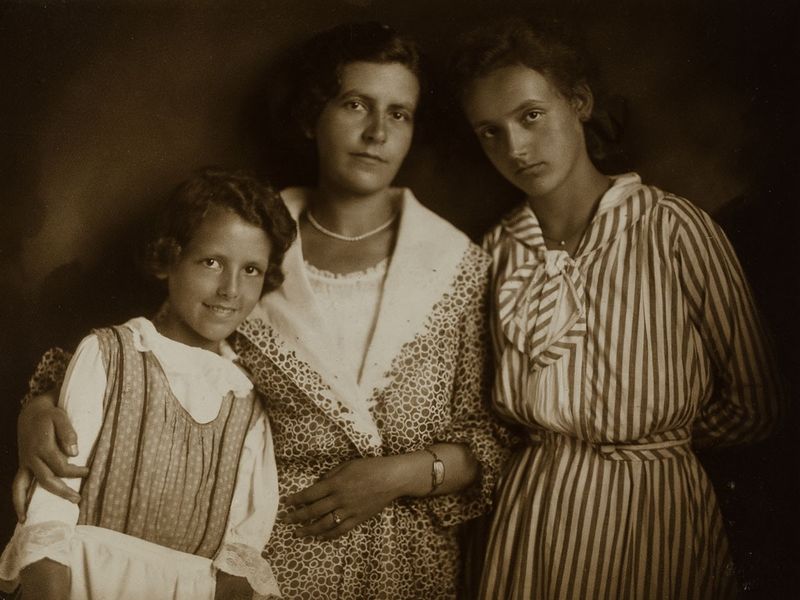
Titel: Hertha Terfloth (geb. Juhl) mit ihren Töchtern Gerda und Ilse-Marie
Künstler: Minya Diez-Dührkoop
Standort: Hamburg
Institution: Museum für Kunst und Gewerbe Hamburg
Schlagwörter: silber, gruppenportrait, mutter, tochter, foto, fotografie, photographie, photo, karton, generationen, lichtbild, silbergelatine, brom, bildwerke, angewandte und bildende kunst, hessische systematik, silbergelatinepapier, bromsilbergelatinepapier, entwicklungspapier, gelatinepapier, schwarzweißpositivverfahren, silbersalzverfahren, schwarzweißfotografie, porträtfotografie, porträtphotographie, gruppenporträt, familienverwandtschaften